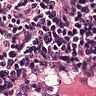
Metastatic tissue present: no